Aerial crown-view tile of a tropical tree (Barro Colorado Island, Panama), acquired 20240611:
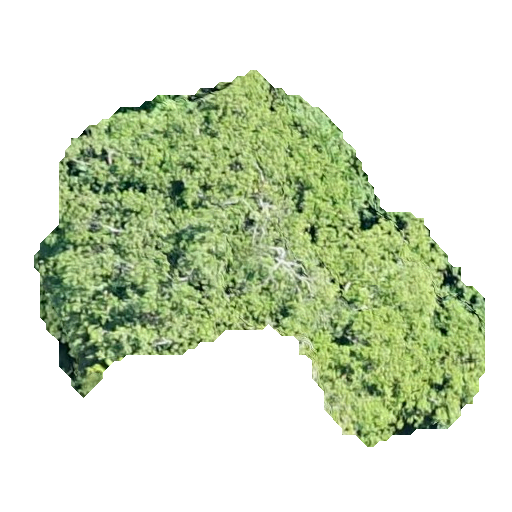
Species: Quararibea stenophylla
GBIF accepted scientific name: Quararibea stenophylla
Crown area: 159.749 m²